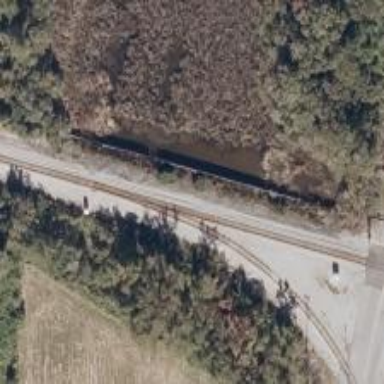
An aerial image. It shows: Wedge used for railway derailment.